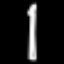
Label: pencil